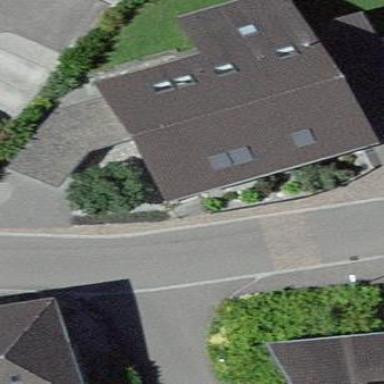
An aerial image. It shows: Building with tile roof.